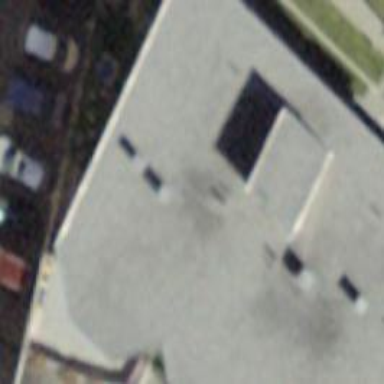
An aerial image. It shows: Flat-roofed building.